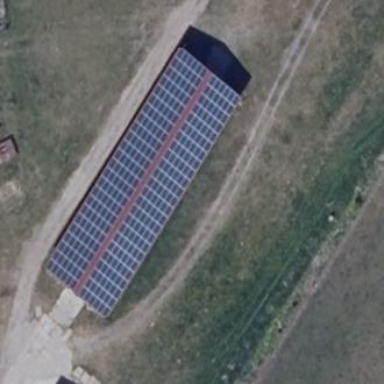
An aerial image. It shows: Solar photovoltaic panel generating electricity. It is small installation located on building.